Aerial crown-view tile of a tropical tree (Barro Colorado Island, Panama), acquired 20240813:
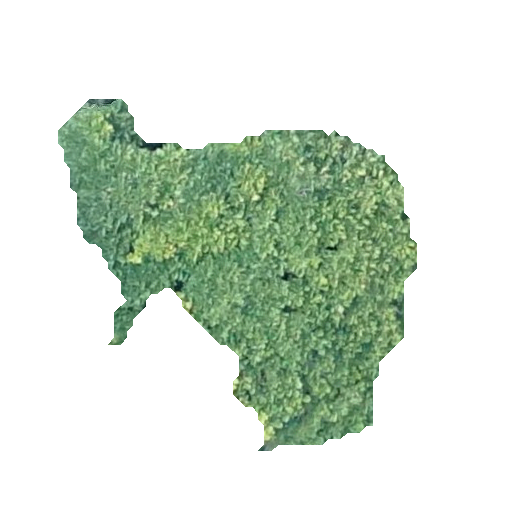
Species: Jacaranda copaia
GBIF accepted scientific name: Jacaranda copaia
Crown area: 112.645 m²